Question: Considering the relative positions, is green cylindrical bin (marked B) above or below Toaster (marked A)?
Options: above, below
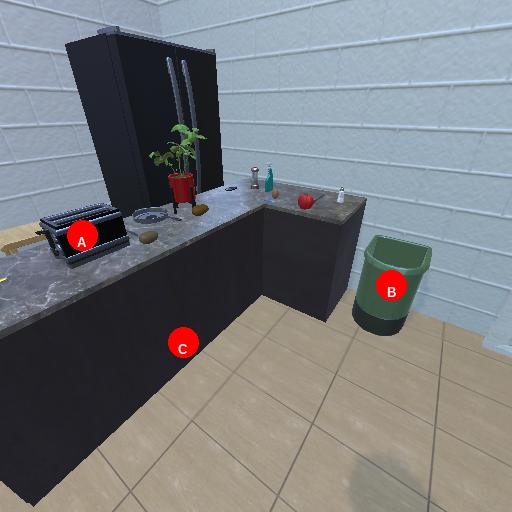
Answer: above